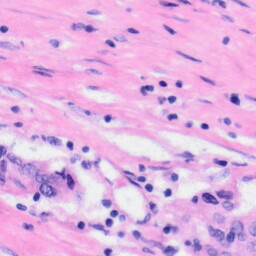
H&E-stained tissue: Liver